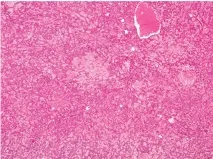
Pathological and immunohistochemical examination results. Hematoxylin-eosin staining(HE), magnification x40.
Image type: pathology (h&e)